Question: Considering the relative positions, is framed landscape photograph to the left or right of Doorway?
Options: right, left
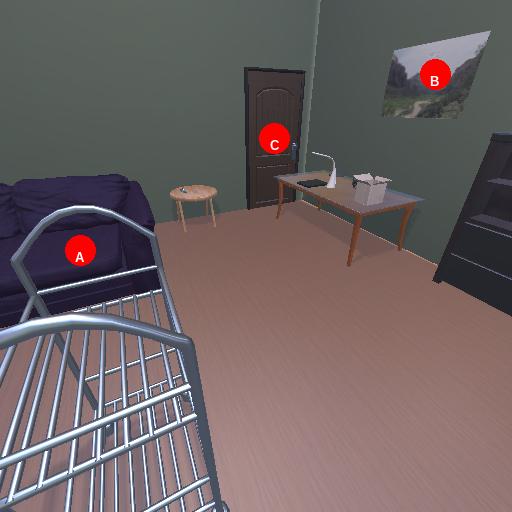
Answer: right